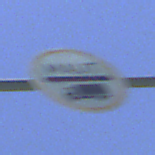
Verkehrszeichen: Mautpflicht
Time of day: Midday
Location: Outdoor (Nature)
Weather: Clear
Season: Summer
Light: Natural